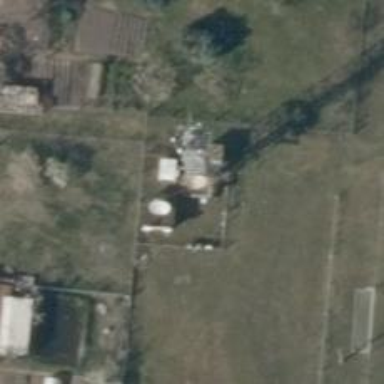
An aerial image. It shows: Communication tower.